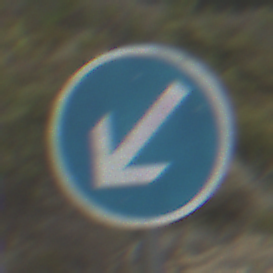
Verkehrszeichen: VorgeschriebeneVorbeifahrtLinks
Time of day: Midday
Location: Outdoor (Nature)
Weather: Overcast
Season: NotSpecified
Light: Natural